Question: I am trying to create a Angular SPA application with ASP.NET.
When I run the server, it loads everything fine, my javascript, css and the first index page.
The problem arises when I attempt to use a 'ApiController'.
Here is my controller:
'''
using System;
using System.Collections.Generic;
using System.Linq;
using System.Web;
using System.Web.Mvc;
using System.Web.Mvc.Ajax;
using System.Net;
using System.Net.Http;
using System.Collections;
using System.Web.Http;
using Angular2.DAL;
using Angular2.Models;
namespace Angular2.Controllers {
public class HomeController : ApiController {
private ItemServiceContext db = new ItemServiceContext();
// GET: api/Home
public IEnumerable<Item> Get()
{
IEnumerable<Item> currentUserToDos = db.Items;
return currentUserToDos;
}
}
}
'''
Here is my angular service:
'''
angular.module('myApp')
.factory('itemSvc', ['$http', function ($http) {
return {
getItems : function(){
return $http.get('/api/Home');
},
getItem : function(id){
return $http.get('/api/Home/' + id);
},
postItem : function(item){
return $http.post('/api/Home/',item);
},
putItem : function(item){
return $http.put('/api/Home/', item);
},
deleteItem : function(id){
return $http({
method: 'DELETE',
url: '/api/Home/' + id
});
}
};
}]);
'''
And here is my WebApiConfig:
'''
using System;
using System.Collections.Generic;
using System.Linq;
using System.Web.Http;
namespace Angular2 {
public class WebApiConfig {
public static void Register(HttpConfiguration config)
{
// Web API configuration and services
// Web API routes
config.MapHttpAttributeRoutes();
config.Routes.MapHttpRoute(
name: "DefaultApi",
routeTemplate: "api/{controller}/{id}",
defaults: new { id = RouteParameter.Optional }
);
}
'''
}
}
Now when I attempt to do a
'''
itemSvc.getItems().success(function (result) {
$scope.items = result;
console.log(result);
}).error(function (err) {
$scope.error = err;
})
'''
In my controller that is loaded in the index page, I get this error:

What exactly am I doing wrong here? Might I have something wrong in my 'web.config' file? I am doing this project with monodevelop 5.7 on Linux.
Will provide more info if needed.
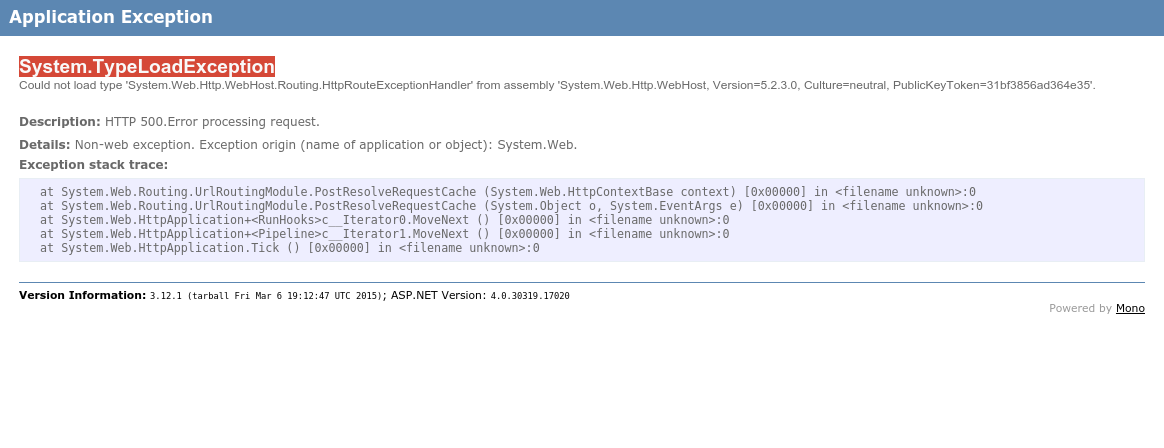
Answer: From <URL> disputes that it's a bug and seems to say that the Web API binaries are not supported.